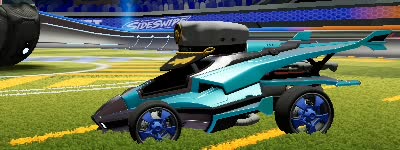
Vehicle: aftershock